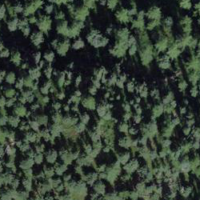
EUNIS habitat code: 43
Species observed at this site:
Dendrocopos major
Nucifraga caryocatactes